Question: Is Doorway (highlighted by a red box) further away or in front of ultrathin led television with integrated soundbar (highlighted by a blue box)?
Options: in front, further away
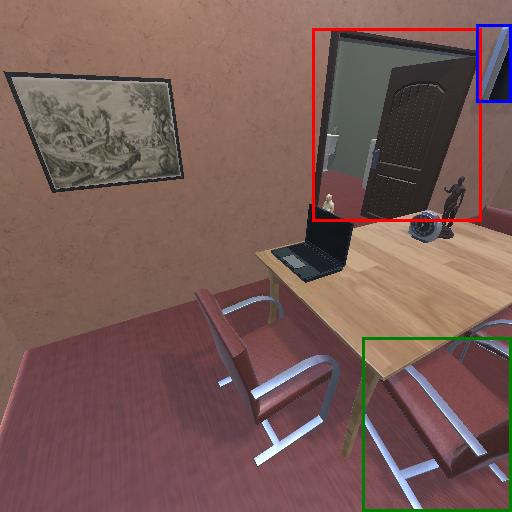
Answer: in front